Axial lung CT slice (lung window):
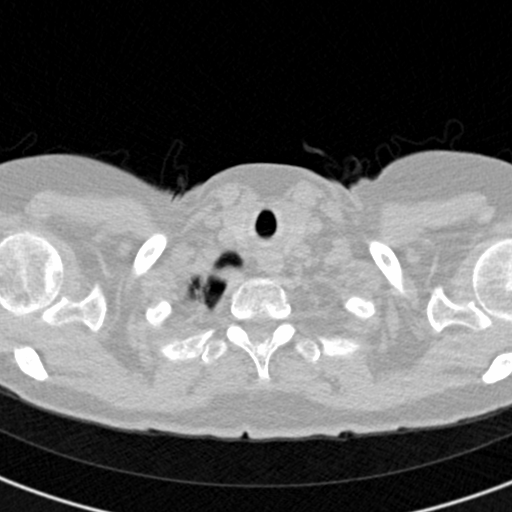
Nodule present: no